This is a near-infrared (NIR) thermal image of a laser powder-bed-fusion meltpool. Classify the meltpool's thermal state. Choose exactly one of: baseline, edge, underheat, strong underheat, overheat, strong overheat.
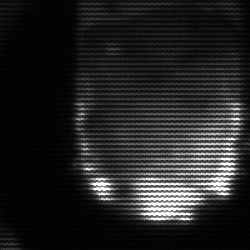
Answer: baseline